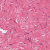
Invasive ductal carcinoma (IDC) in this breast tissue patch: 0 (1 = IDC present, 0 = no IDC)